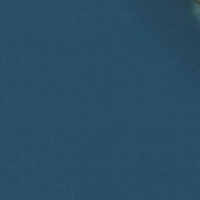
EUNIS habitat code: 14
Species observed at this site:
Anas platyrhynchos
Delichon urbicum